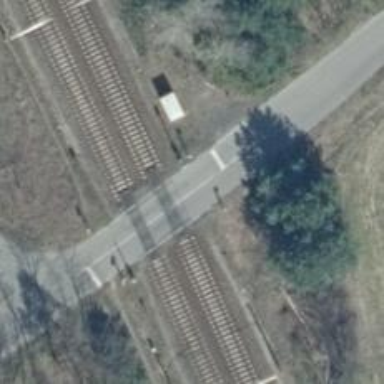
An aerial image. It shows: Level crossing along the railway.